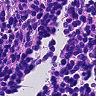
Metastatic tissue present: no